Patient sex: M
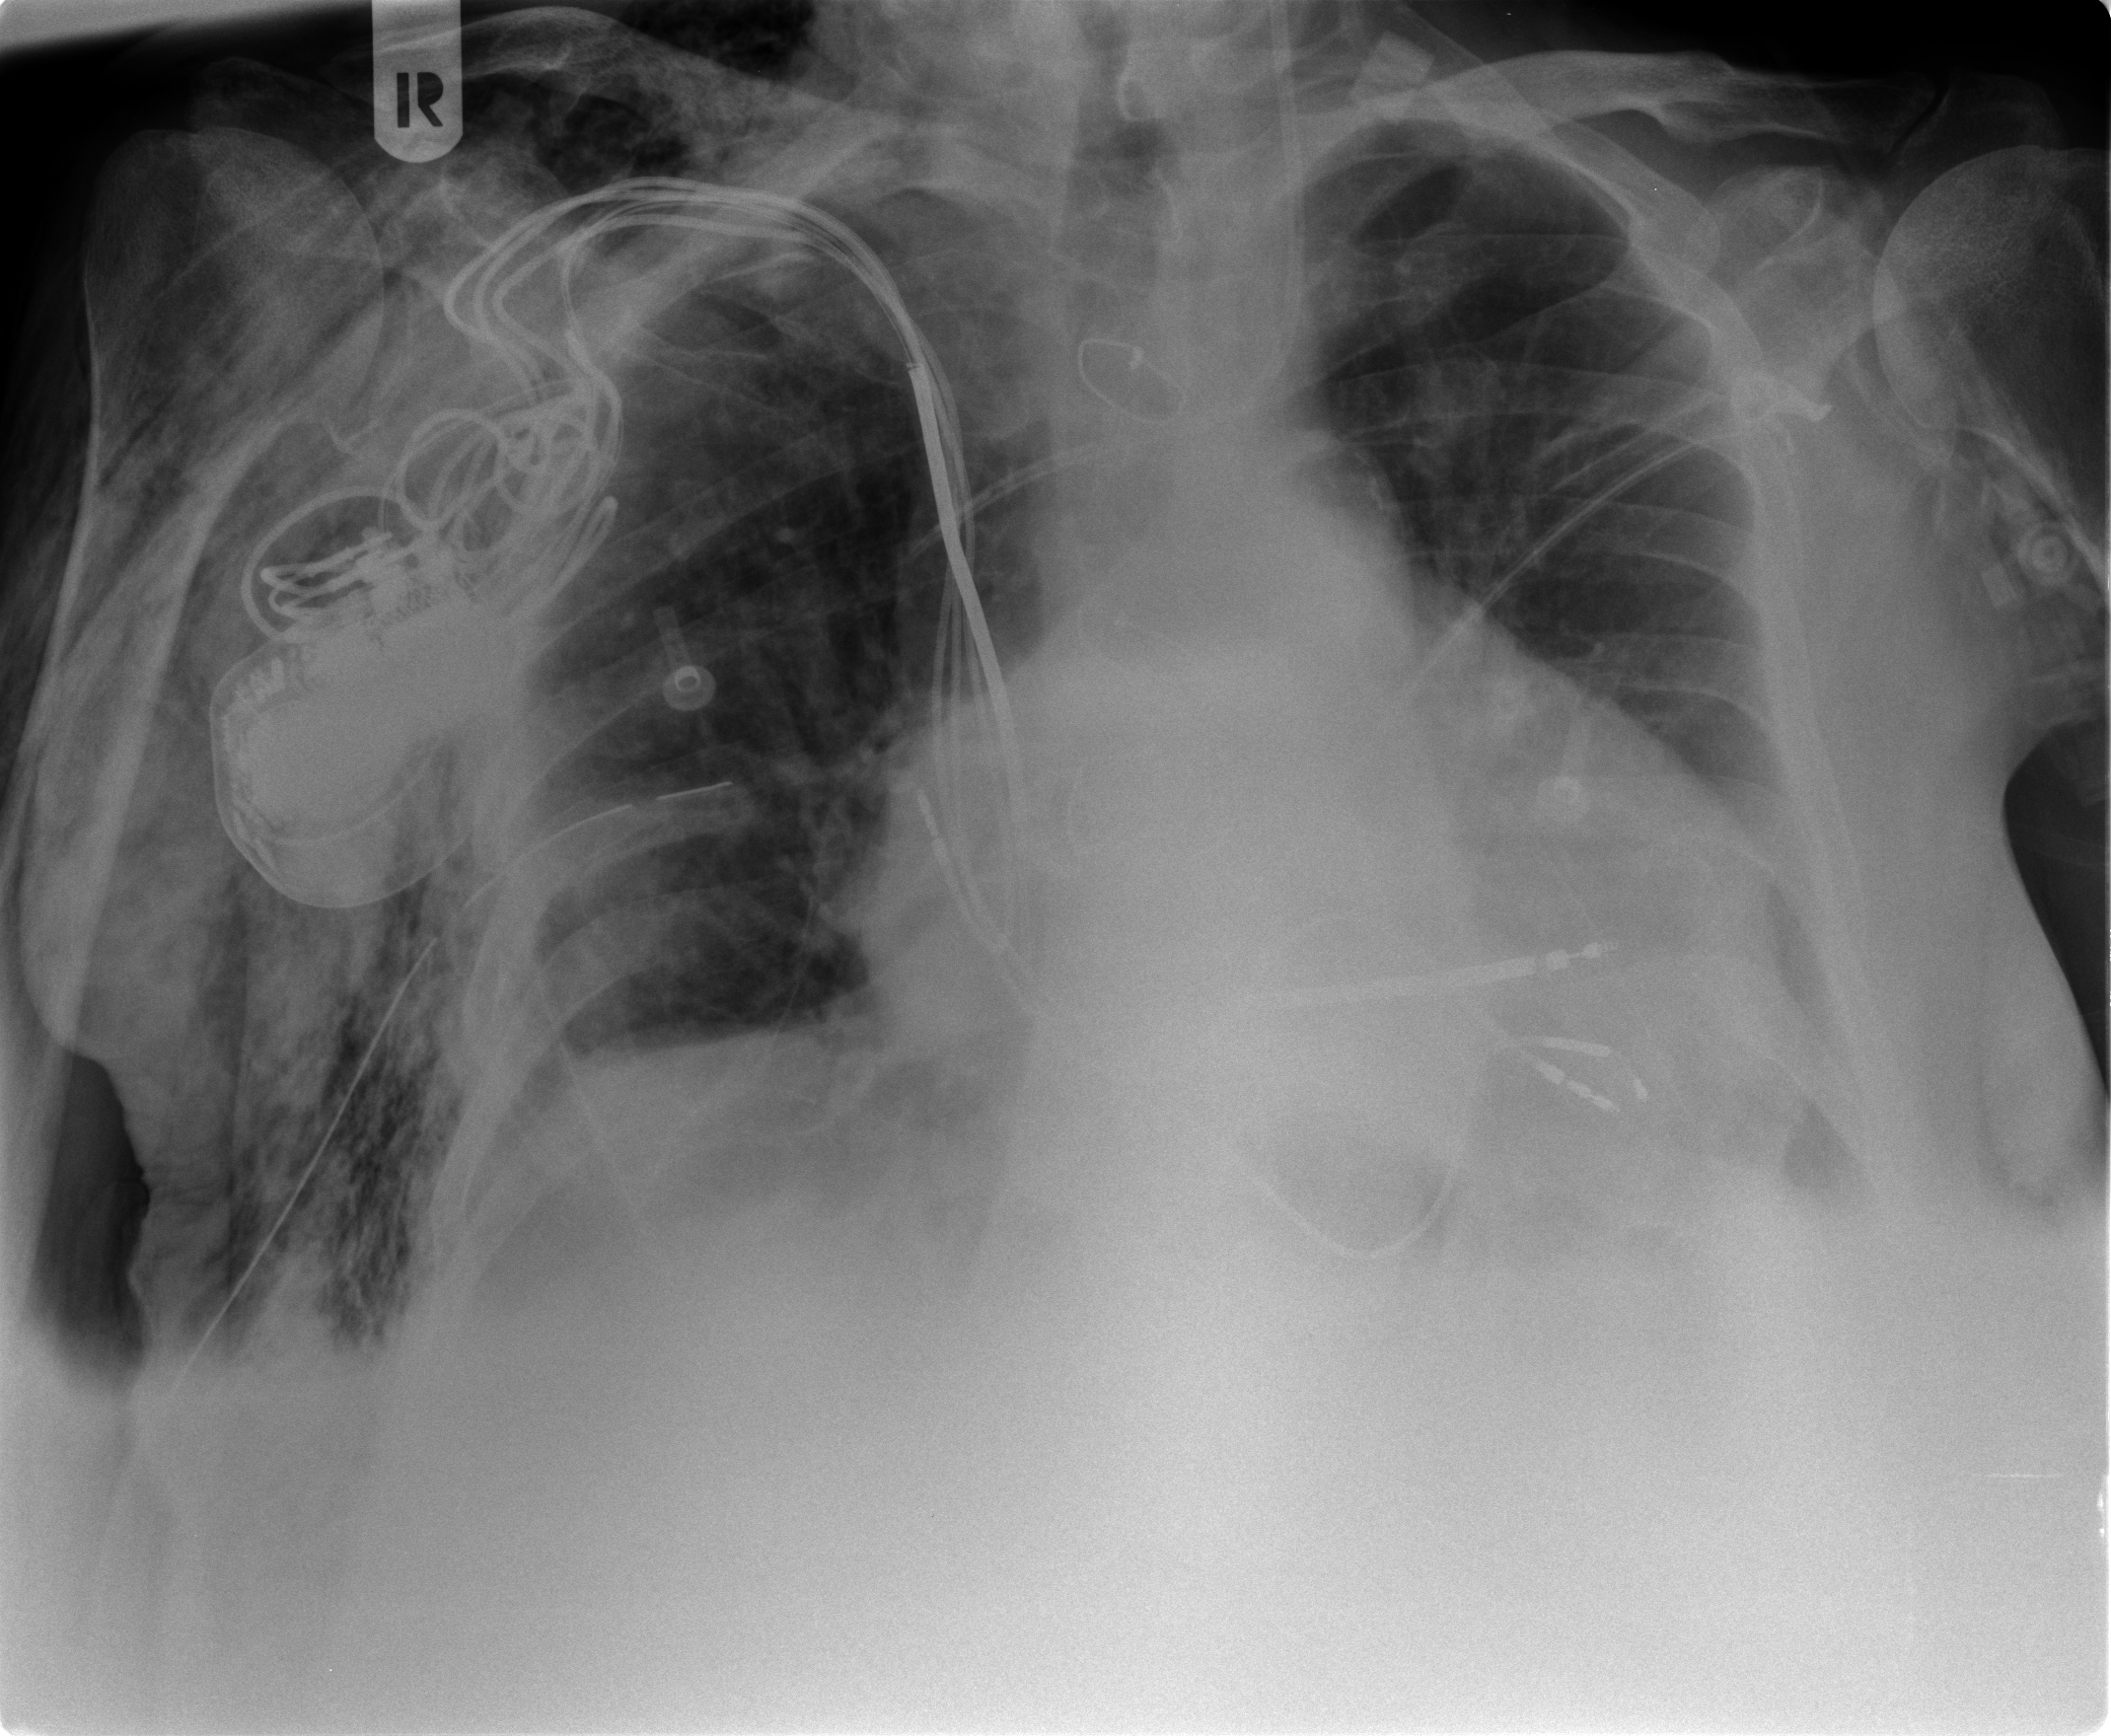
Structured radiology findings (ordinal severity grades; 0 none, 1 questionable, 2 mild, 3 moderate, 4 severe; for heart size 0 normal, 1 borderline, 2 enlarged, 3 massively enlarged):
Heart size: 2
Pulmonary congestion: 1
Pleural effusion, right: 1
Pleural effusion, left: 1
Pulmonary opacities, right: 0
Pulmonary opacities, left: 0
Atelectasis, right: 2
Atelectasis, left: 2